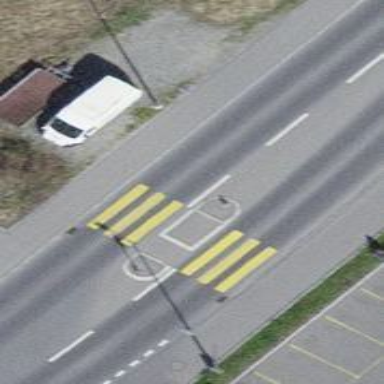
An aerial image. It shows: Uncontrolled zebra crossing with central island.